Question: The figure describes the ball exchange problem. The white ball can exchange positions with the adjacent colored balls in the 4-neighborhood. The target state is that all balls are arranged in the order of red, blue, green, yellow and purple from the upper left corner in the order of rows first and columns. How many exchanges are needed?
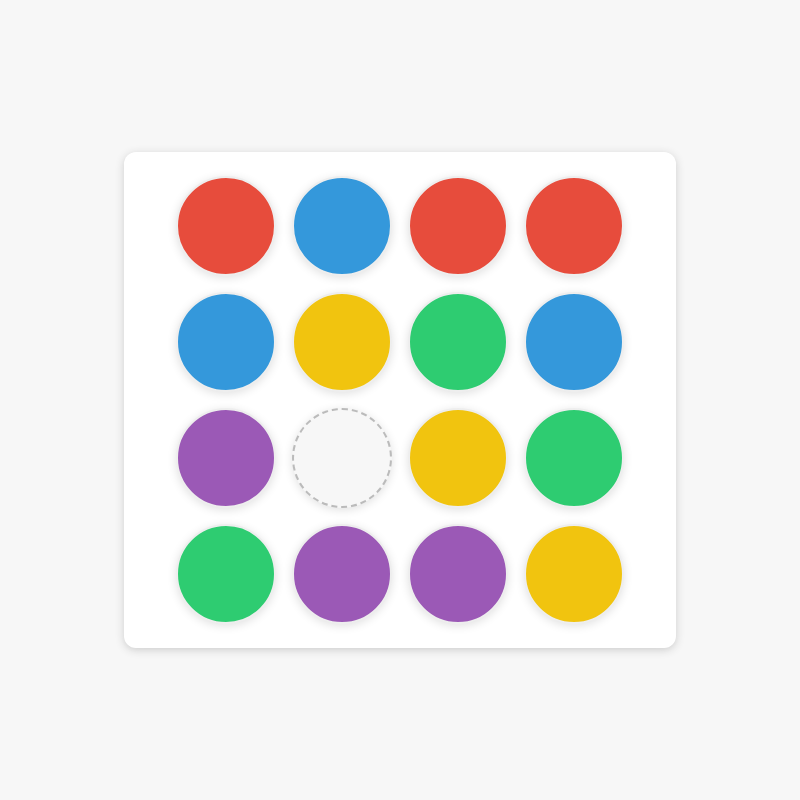
Answer: 15